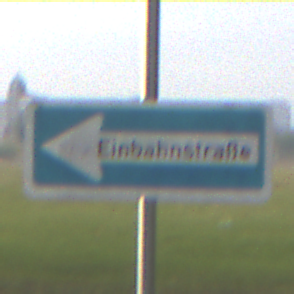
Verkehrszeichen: EinbahnstrasseLinksweisend
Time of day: SunriseSunset
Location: Outdoor (Suburban)
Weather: PartlyCloudy
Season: NotSpecified
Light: Natural